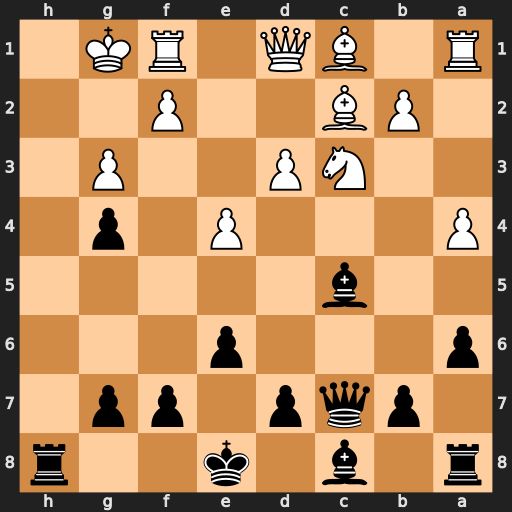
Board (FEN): r1b1k2r/1pqp1pp1/p3p3/2b5/P3P1p1/2NP2P1/1PB2P2/R1BQ1RK1
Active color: b
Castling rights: kq
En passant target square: -
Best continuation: Qxg3#